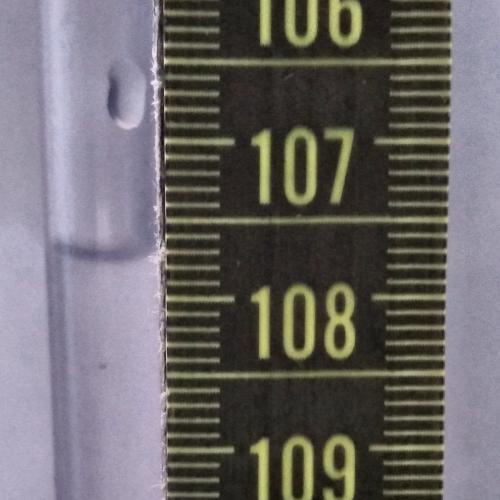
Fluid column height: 107.7 cm